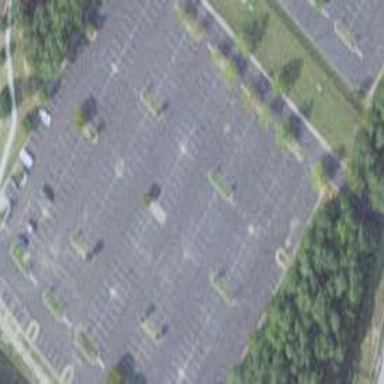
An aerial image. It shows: Parking area.